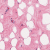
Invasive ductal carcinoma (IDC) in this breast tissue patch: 0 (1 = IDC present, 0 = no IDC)